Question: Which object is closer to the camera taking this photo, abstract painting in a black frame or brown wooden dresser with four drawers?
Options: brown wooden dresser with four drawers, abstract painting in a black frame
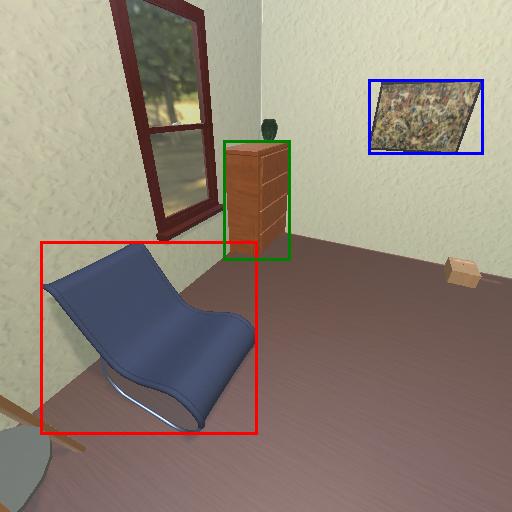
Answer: brown wooden dresser with four drawers